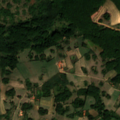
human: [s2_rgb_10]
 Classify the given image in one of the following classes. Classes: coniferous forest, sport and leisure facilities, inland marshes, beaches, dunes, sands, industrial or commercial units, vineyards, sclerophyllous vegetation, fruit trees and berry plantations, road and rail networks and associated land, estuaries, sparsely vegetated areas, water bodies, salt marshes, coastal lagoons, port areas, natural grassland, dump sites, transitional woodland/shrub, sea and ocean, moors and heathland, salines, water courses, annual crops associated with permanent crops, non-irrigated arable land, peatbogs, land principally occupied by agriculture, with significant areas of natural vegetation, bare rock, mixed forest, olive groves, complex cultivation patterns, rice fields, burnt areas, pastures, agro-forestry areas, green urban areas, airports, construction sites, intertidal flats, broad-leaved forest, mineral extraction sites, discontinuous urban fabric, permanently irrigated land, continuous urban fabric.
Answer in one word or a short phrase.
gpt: land principally occupied by agriculture, with significant areas of natural vegetation, broad-leaved forest, transitional woodland/shrub